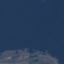
Land use / land cover class: SeaLake